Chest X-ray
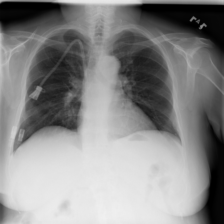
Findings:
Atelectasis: negative
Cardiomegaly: negative
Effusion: negative
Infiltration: negative
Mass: negative
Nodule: negative
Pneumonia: negative
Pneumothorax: negative
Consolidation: negative
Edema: negative
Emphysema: negative
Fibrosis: negative
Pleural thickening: negative
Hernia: negative